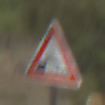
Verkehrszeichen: Ufer
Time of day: Midday
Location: Outdoor (Nature)
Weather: PartlyCloudy
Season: NotSpecified
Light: Natural